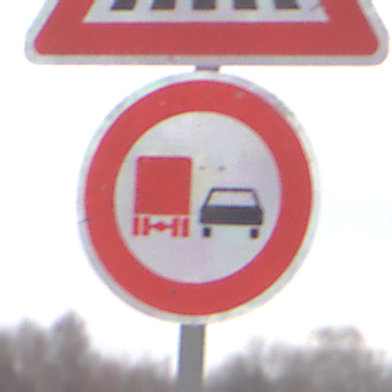
Verkehrszeichen: UeberholverbotKraftfahrzeuge
Zusatzzeichen oben: FussgaengerueberwegLinks
Umgebung: Outdoor, RoadRail
Tageszeit: Midday
Wetter: Overcast
Licht: Natural
Jahreszeit: NotSpecified
Kontrast: LowContrast